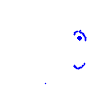
Particle: electron